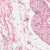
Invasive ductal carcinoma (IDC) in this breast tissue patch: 0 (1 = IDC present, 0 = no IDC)